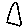
Label: triangle